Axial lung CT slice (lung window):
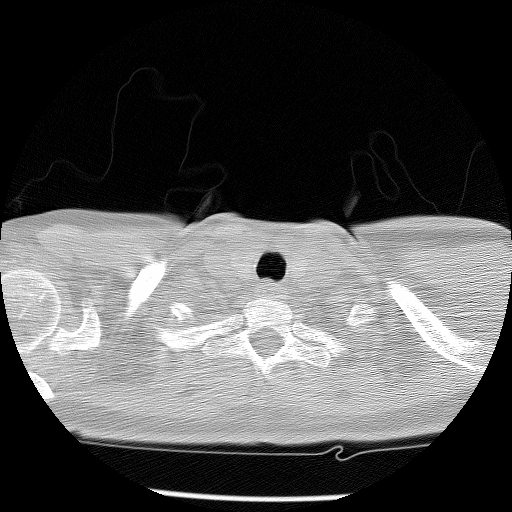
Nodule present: no